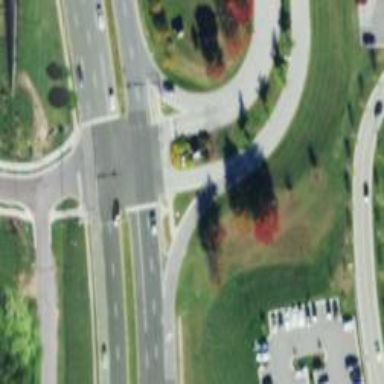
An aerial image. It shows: Asphalt road at the secondary link level.